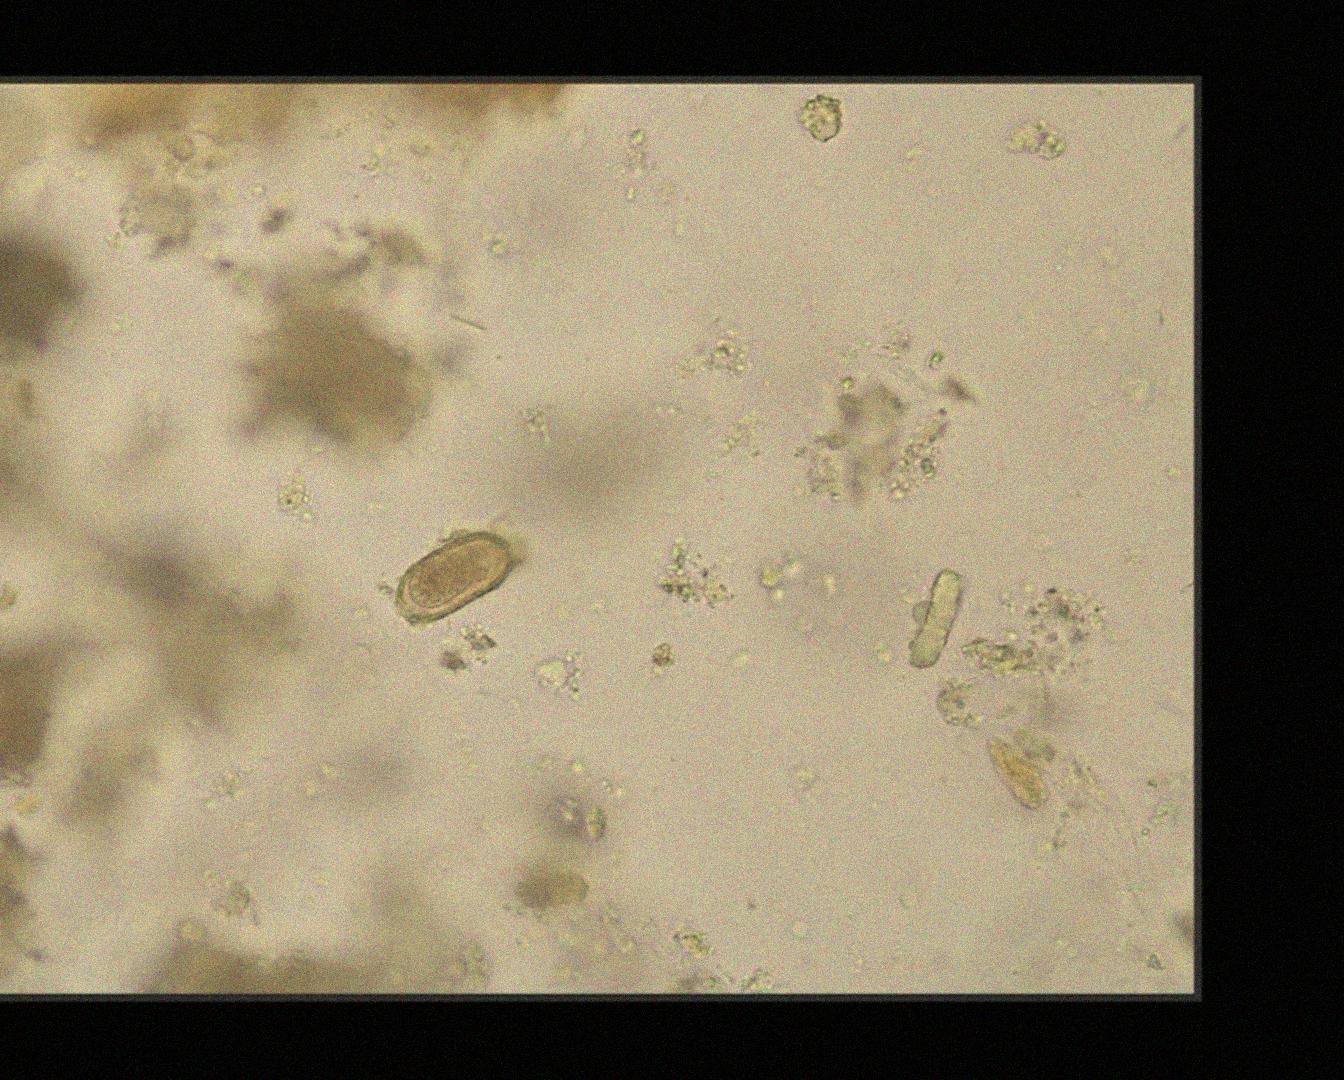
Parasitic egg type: Capillaria philippinensis